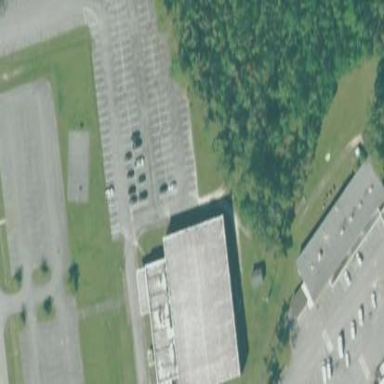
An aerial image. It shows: Building that houses bowling alley.